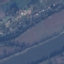
Label: River